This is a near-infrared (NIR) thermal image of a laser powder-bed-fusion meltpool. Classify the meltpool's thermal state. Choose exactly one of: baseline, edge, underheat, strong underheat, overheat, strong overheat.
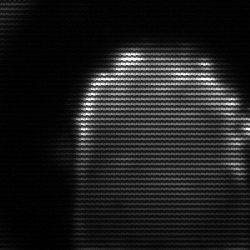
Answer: baseline